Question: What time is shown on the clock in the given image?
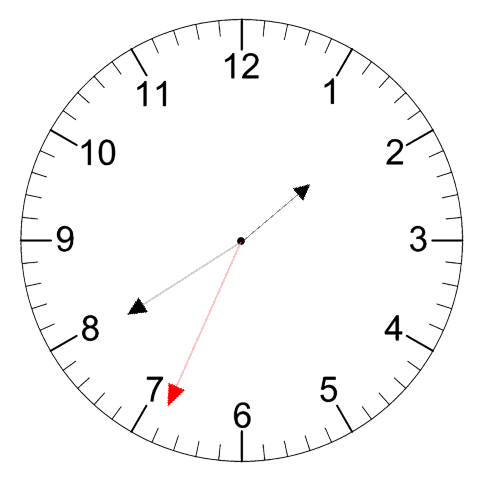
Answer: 01:39:34